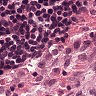
Metastatic tissue present: no